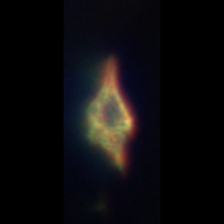
Taxon: Ceratium
Group: Dinoflagellates